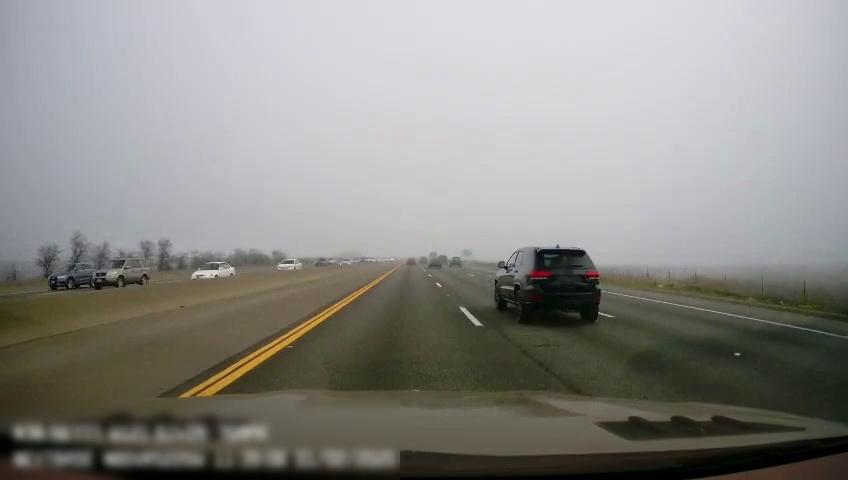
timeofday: Day
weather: Cloudy
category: Drivable Space
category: Drivable Space
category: Vehicles | SUV
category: Vehicles | SUV
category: Vehicles | Car
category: Vehicles | Car
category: Vehicles | SUV
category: Vehicles | Car
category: Vehicles | Truck
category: Vehicles | SUV
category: Vehicles | Car
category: Vehicles | Car
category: Vehicles | SUV
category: Lanes | Current Lane
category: Lanes | Current Lane
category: Lanes | Alternate Lane
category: Lanes | Alternate Lane
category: Lanes | Alternate Lane
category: Lanes | Opposite Lane
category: Lanes | Opposite Lane
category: Traffic | Signs